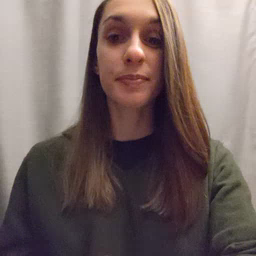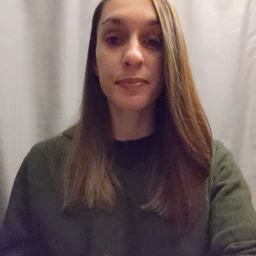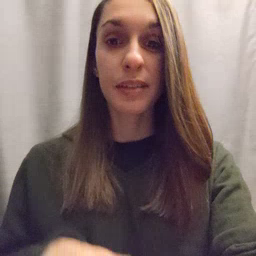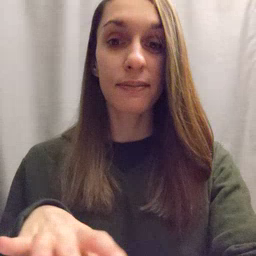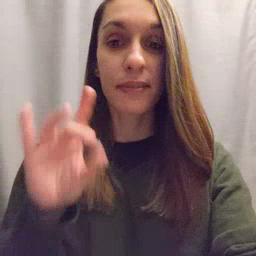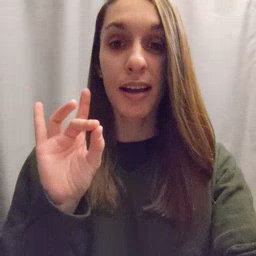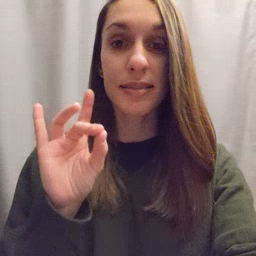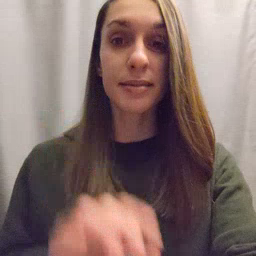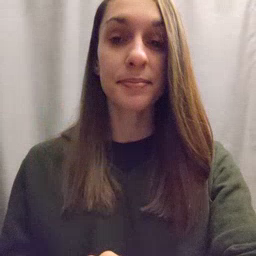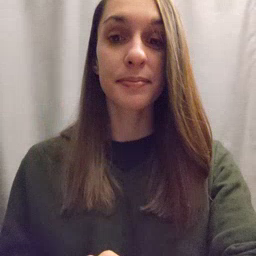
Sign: find